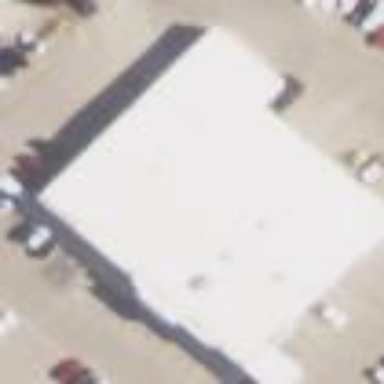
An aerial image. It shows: Building housing car shop.